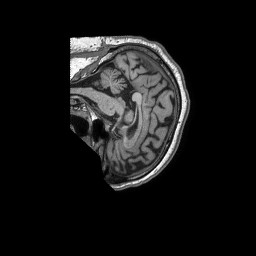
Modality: T1w
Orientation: sagittal
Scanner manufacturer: philips
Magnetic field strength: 1.5 T
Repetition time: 0.007221 s
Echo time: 0.003295 s